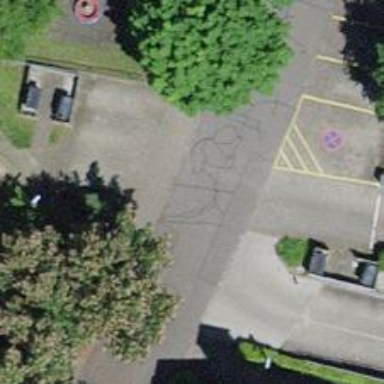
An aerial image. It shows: Asphalt path.